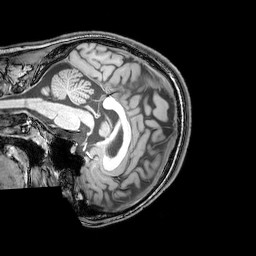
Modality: T1w
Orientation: sagittal
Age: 21
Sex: male
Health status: healthy
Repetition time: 0.081 s
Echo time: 0.037 s